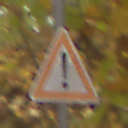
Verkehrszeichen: Gefahrenstelle
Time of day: MorningAfternoon
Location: Outdoor (Nature)
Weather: Overcast
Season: Autumn
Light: Natural